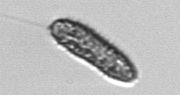
Label: Pseudochattonella_farcimen